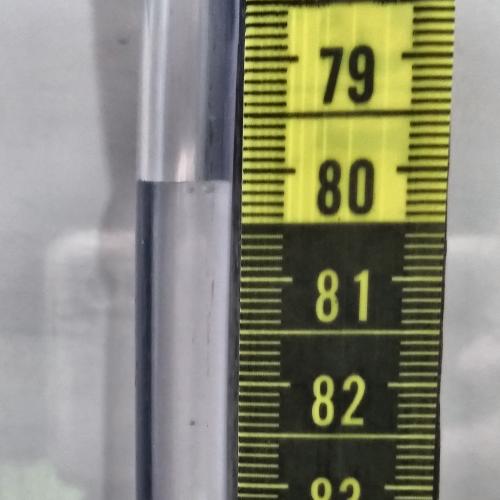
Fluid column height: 80.1 cm